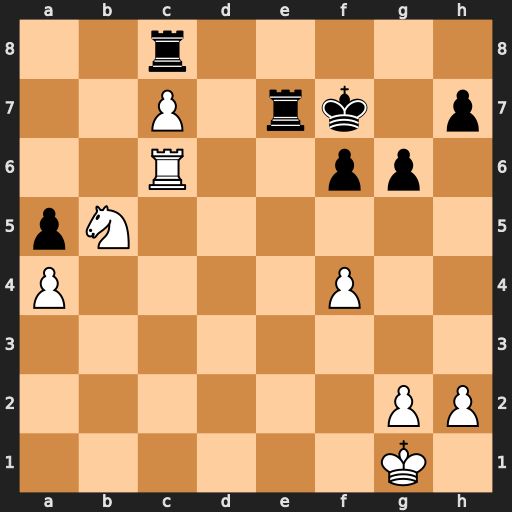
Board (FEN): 2r5/2P1rk1p/2R2pp1/pN6/P4P2/8/6PP/6K1
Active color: w
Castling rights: -
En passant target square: -
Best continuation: Nd6+ Kf8 Nxc8